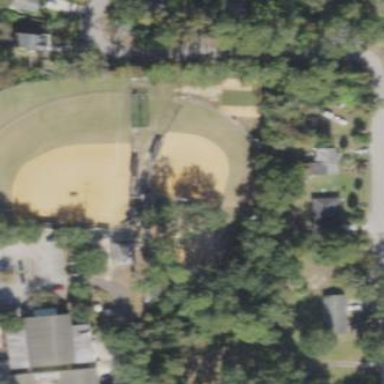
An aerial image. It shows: Baseball pitch for leisure and sports activities.